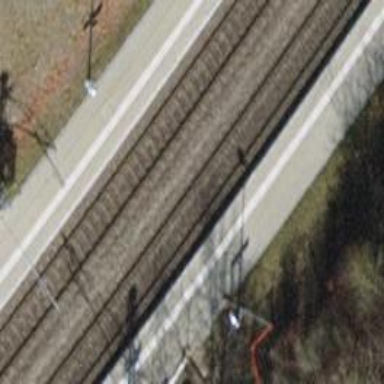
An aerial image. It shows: Railway signal.